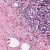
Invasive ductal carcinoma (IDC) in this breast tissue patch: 1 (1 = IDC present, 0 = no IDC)